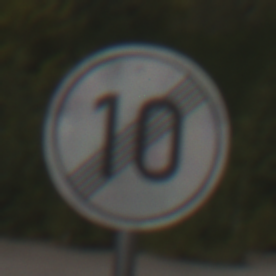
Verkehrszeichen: EndeGeschwindigkeit10
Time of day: Midday
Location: Outdoor (Nature)
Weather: Clear
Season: Summer
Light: Natural